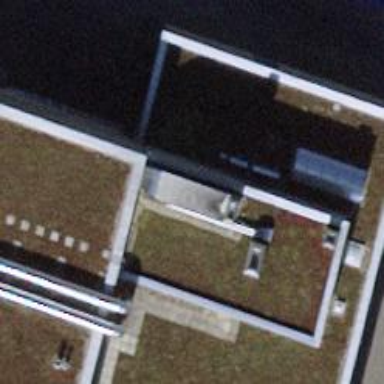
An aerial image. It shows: Bank.